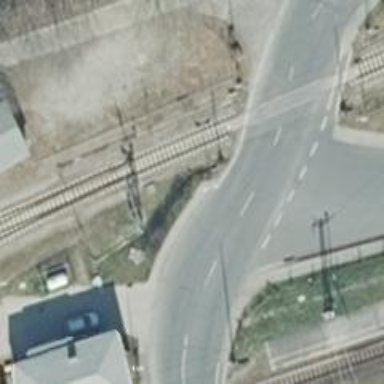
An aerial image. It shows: Railway switch.